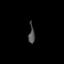
Tissue: lung
Cell type: Epithelial cells
Senescence score: 0.1381
Nuclear area (px): 111
Mean DAPI intensity: 77.171